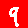
Digit: 9